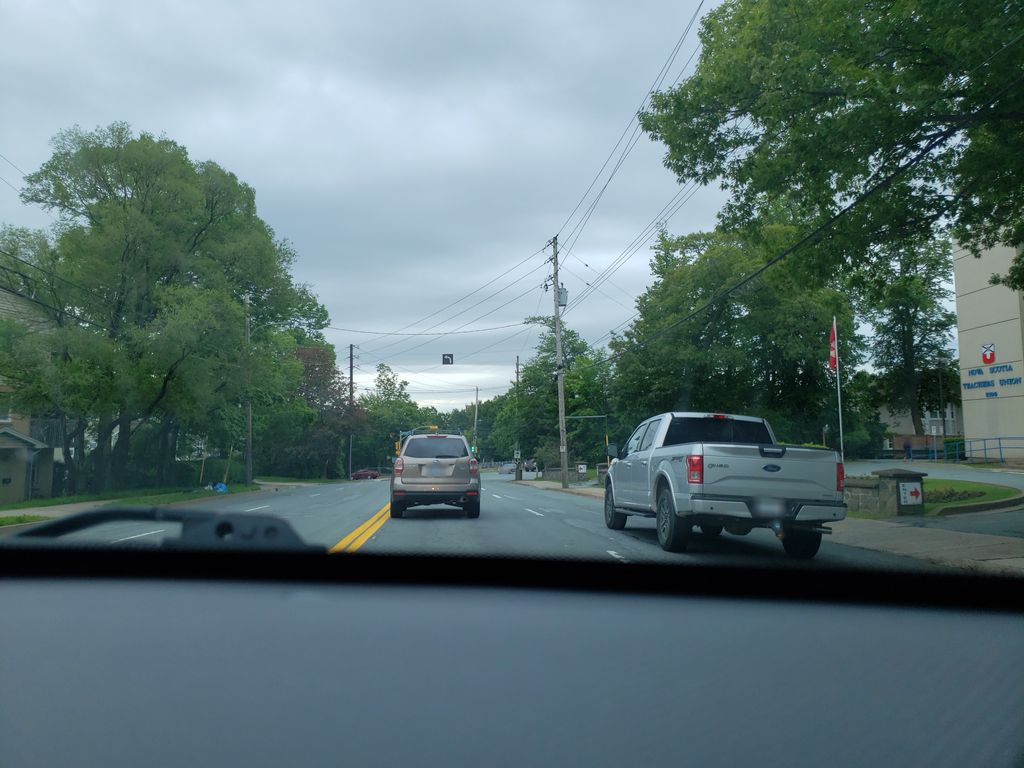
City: halifax